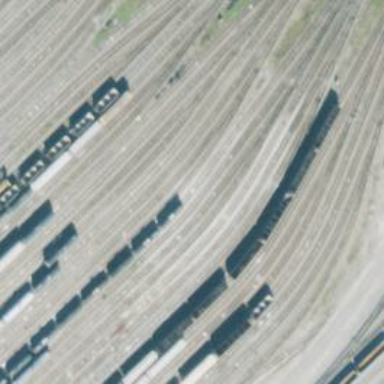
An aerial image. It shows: Railway yard in service.